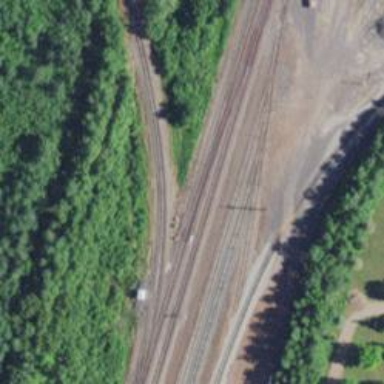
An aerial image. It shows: Railway track.